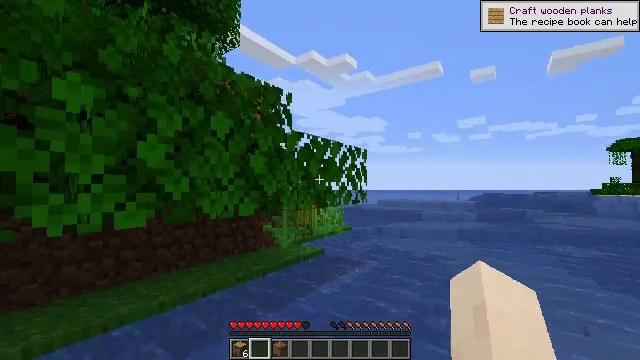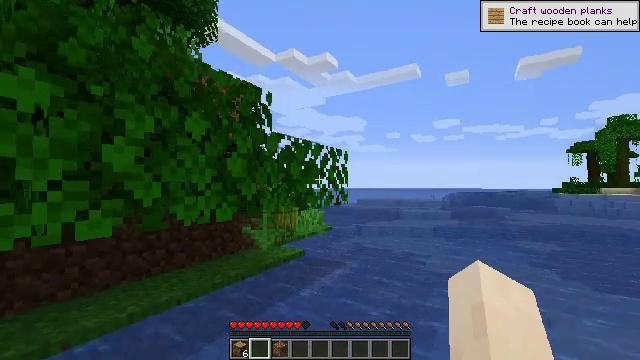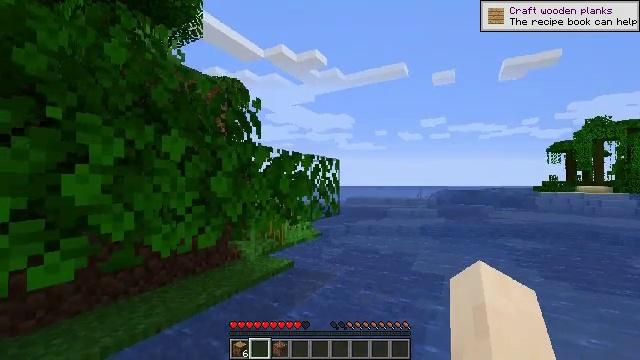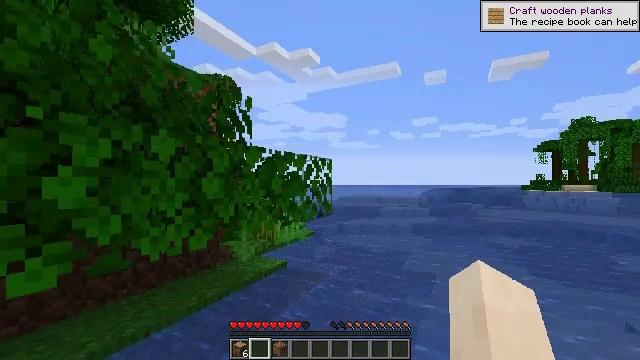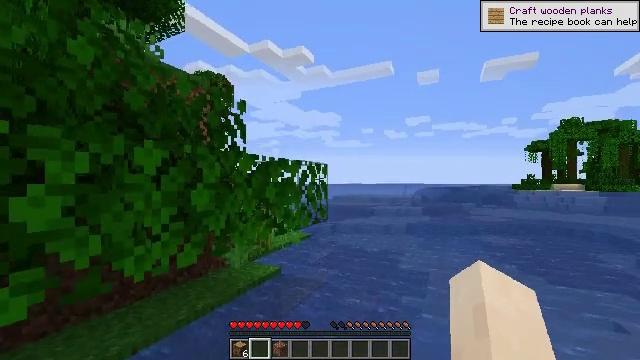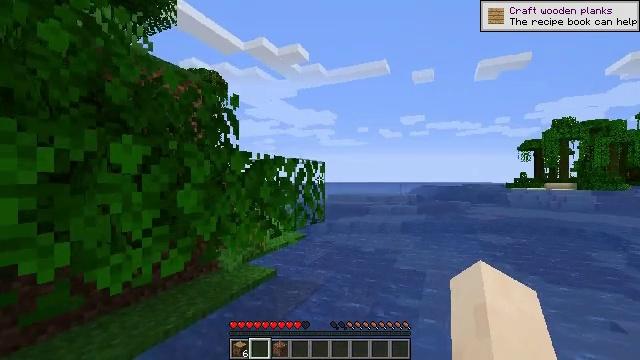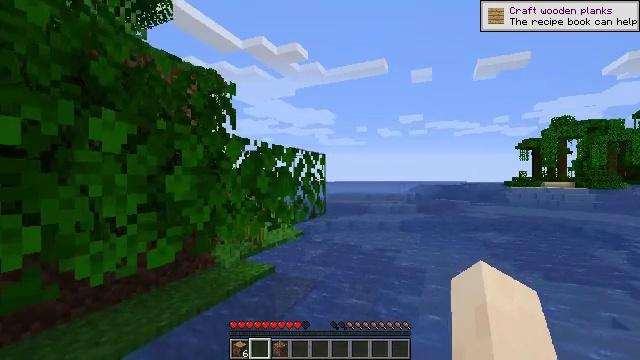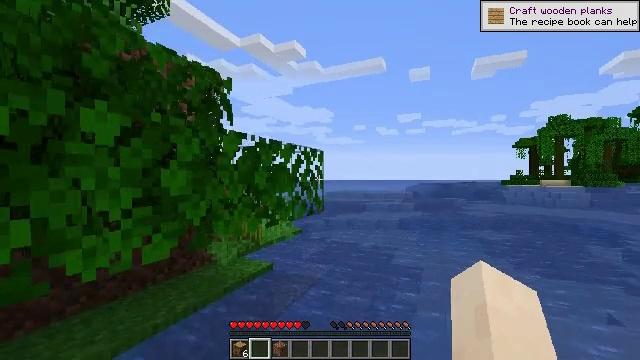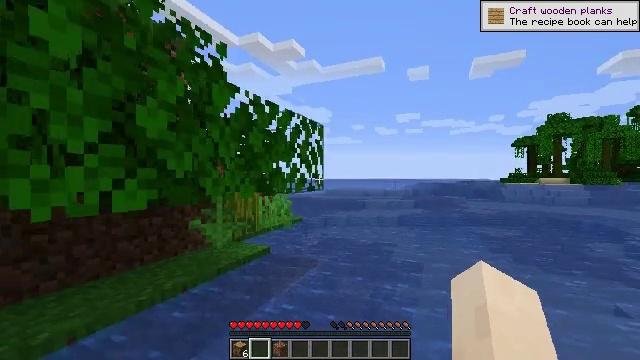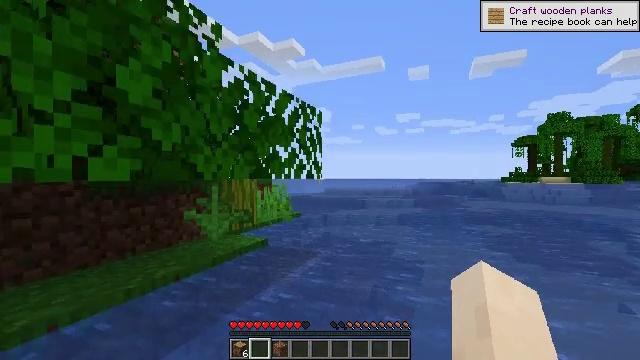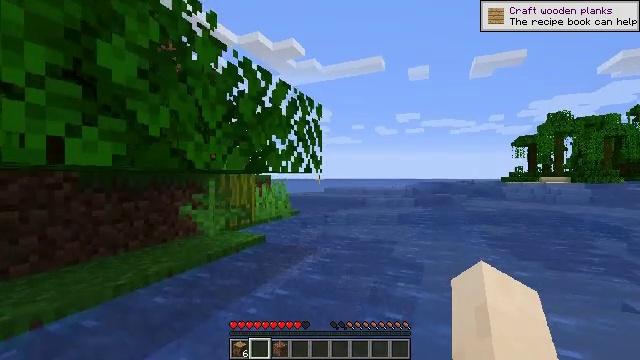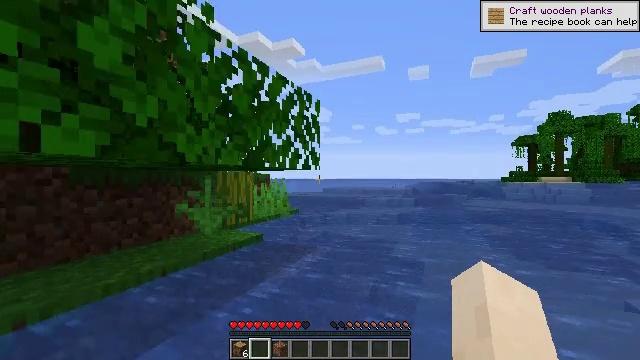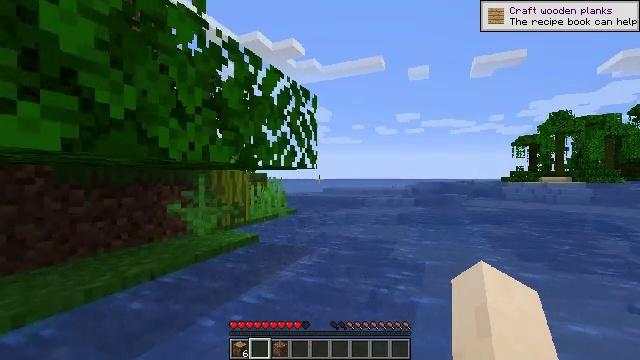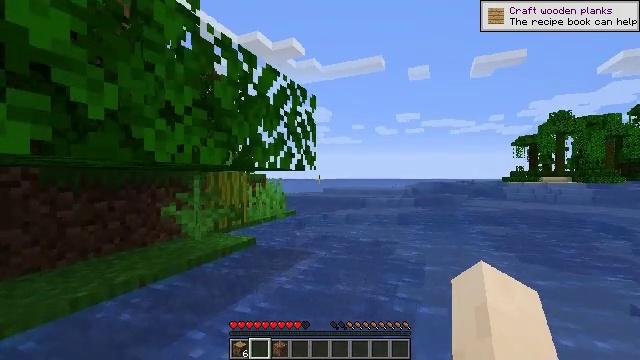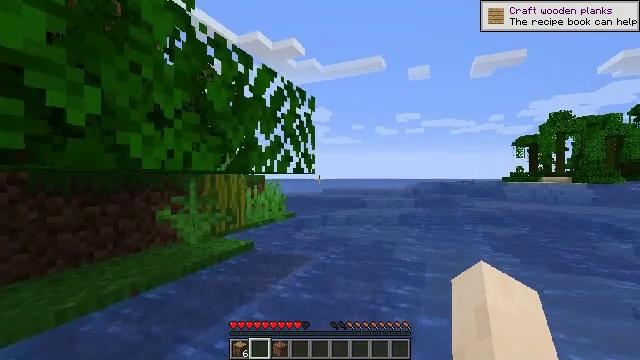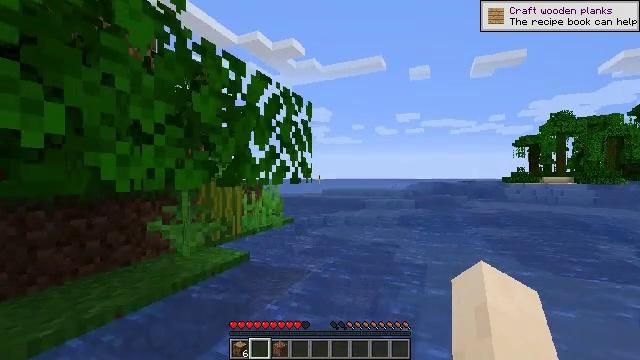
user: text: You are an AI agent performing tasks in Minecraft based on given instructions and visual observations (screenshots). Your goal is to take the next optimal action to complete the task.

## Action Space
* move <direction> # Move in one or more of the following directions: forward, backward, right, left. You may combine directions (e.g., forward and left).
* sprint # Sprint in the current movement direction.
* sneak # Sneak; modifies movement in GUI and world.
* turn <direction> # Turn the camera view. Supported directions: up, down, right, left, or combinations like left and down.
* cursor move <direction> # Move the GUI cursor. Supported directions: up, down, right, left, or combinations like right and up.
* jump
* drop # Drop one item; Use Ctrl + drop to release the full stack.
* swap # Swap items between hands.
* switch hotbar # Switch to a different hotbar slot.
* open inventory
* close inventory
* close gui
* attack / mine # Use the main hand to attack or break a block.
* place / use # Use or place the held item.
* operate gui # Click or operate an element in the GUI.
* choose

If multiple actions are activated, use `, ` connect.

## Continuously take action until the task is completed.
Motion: motion action
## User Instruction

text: Break the tripwire.
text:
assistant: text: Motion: move forward, turn right, jump
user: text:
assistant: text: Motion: move forward, turn right, jump
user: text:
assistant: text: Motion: move forward, turn right, jump
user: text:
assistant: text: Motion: move forward, turn right, jump
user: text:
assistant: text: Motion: move forward, turn right, jump
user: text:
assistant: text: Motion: move forward, jump
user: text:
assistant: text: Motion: move forward, jump
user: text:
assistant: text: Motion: move forward and move right, jump
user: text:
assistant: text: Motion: move forward and move right, jump
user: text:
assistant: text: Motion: move forward and move right, jump
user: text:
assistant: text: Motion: move forward and move right, jump
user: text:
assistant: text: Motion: move forward, jump
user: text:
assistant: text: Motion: move forward, jump
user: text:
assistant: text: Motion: move forward, jump
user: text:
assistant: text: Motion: move forward, jump
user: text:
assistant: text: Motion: move forward, jump
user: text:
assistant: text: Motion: move forward, jump
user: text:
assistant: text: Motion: move forward, jump
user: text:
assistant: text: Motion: move forward, jump
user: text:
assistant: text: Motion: move forward, jump
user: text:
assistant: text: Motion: move forward and move right, turn left, jump
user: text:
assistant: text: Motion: move forward and move right, turn left and down, jump
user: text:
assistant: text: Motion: move forward and move right, turn left and down, jump
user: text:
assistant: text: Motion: move forward and move right, jump
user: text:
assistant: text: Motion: move forward and move right, jump
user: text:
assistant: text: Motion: move forward and move right, jump
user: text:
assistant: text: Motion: move forward and move right, jump
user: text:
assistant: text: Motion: move forward and move right, turn up, jump
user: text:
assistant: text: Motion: move forward and move right, turn up, jump
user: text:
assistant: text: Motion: move forward and move right, jump